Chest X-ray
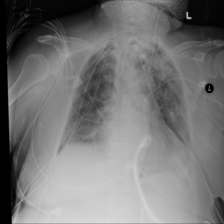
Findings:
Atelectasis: negative
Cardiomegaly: negative
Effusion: negative
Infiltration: negative
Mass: negative
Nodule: negative
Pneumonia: negative
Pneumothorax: positive
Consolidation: negative
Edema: negative
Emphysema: negative
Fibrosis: negative
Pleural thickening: negative
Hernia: negative